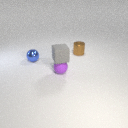
small blue metal sphere to the left of small brown metal cylinder